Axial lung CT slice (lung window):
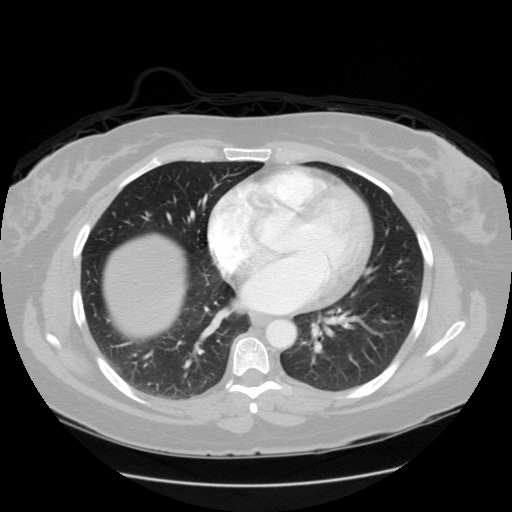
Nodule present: no